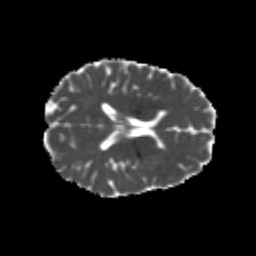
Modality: MD
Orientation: axial
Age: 24
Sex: female
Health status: healthy
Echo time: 0.074 s